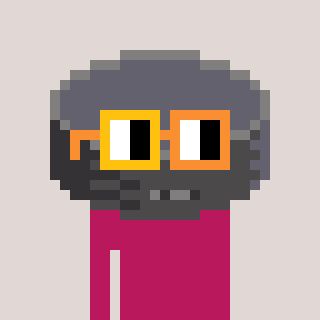
a pixel art character with square yellow and orange glasses, a hockey puck-shaped head and a darkpink-colored body on a warm background